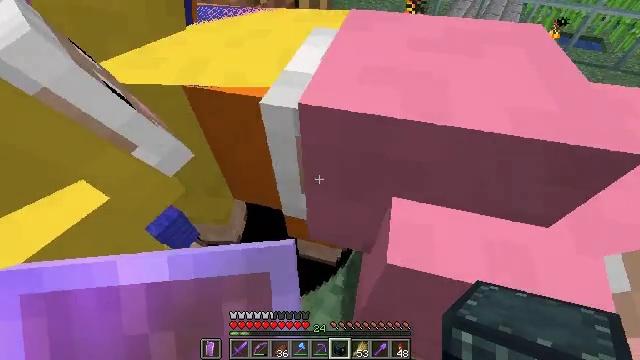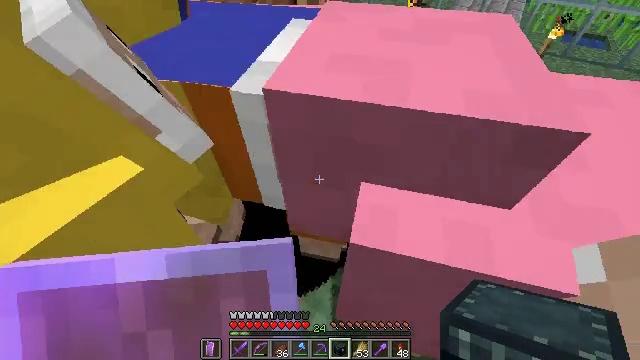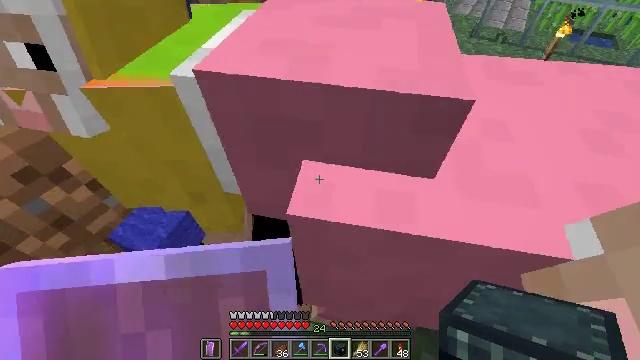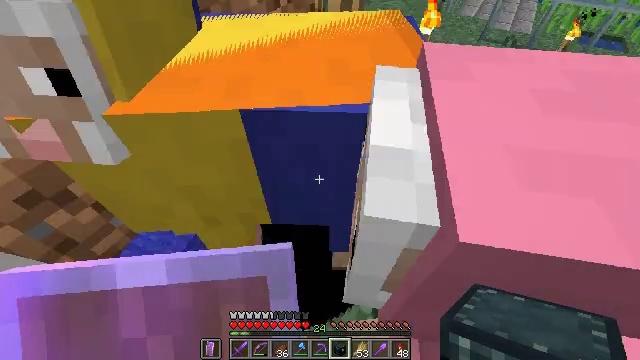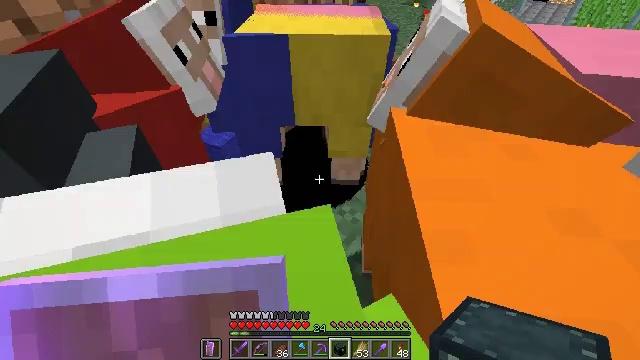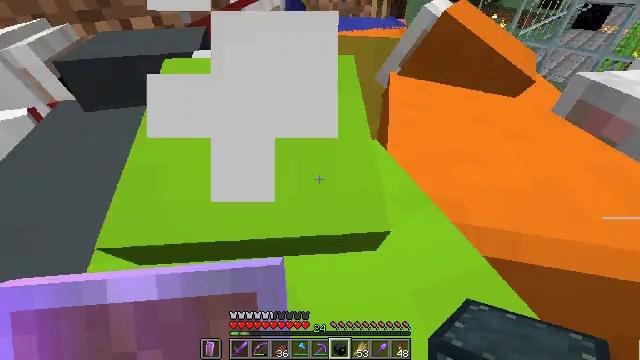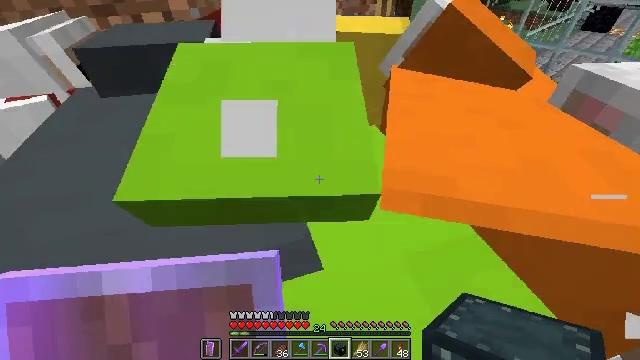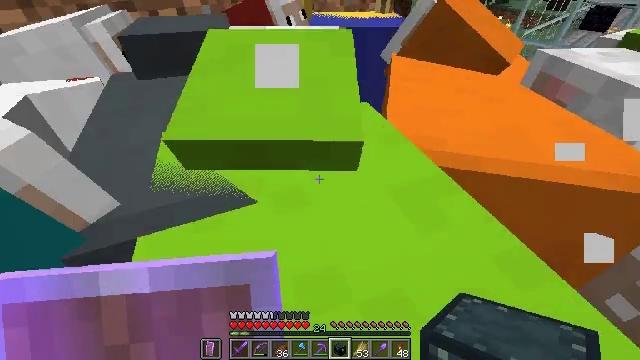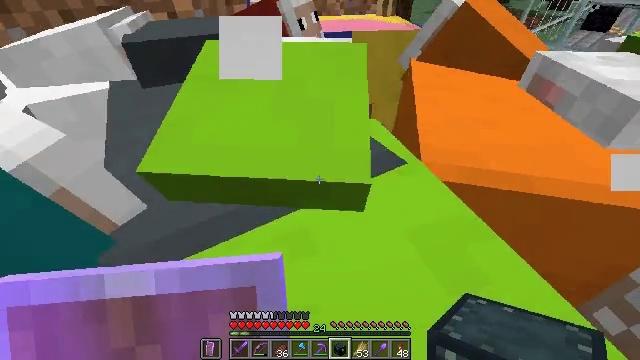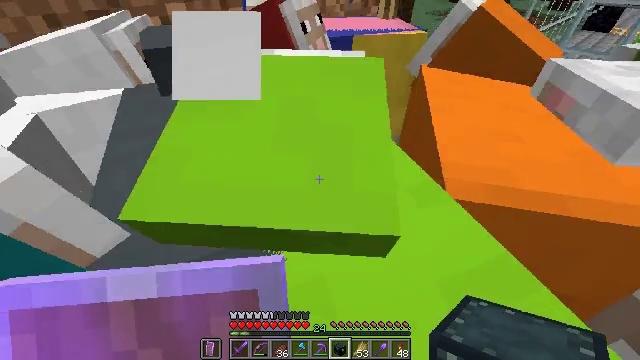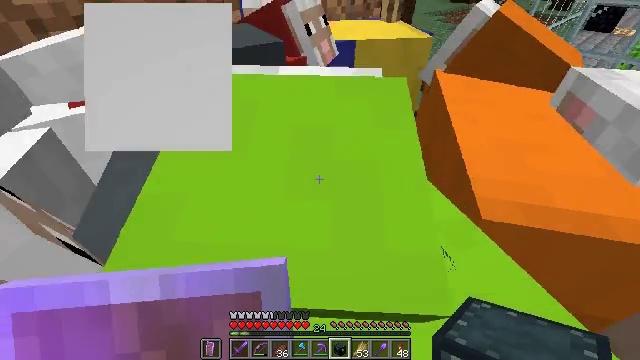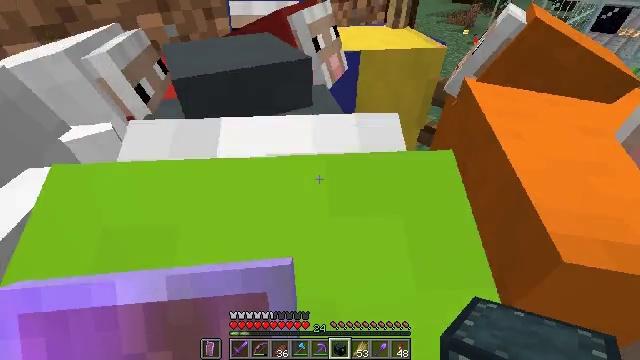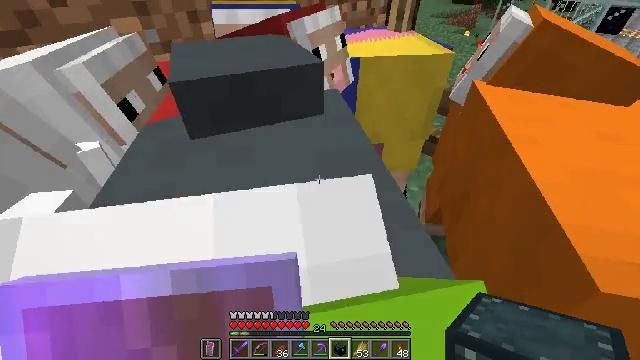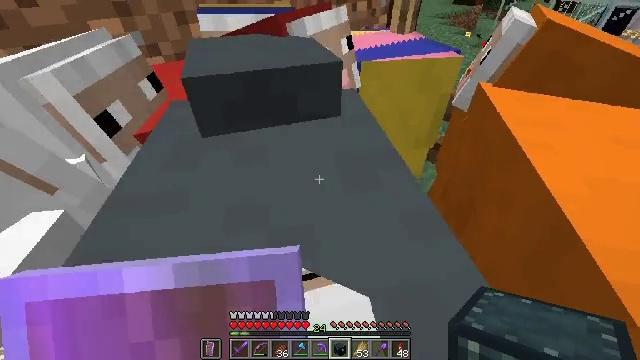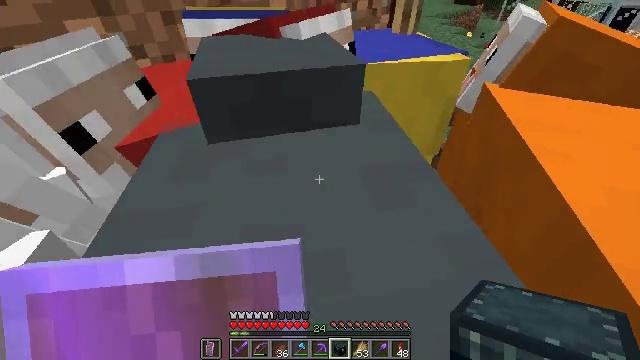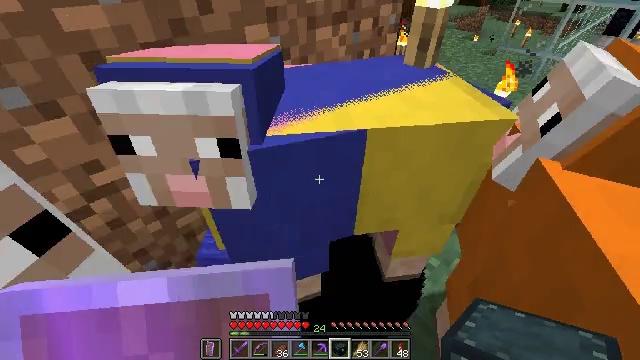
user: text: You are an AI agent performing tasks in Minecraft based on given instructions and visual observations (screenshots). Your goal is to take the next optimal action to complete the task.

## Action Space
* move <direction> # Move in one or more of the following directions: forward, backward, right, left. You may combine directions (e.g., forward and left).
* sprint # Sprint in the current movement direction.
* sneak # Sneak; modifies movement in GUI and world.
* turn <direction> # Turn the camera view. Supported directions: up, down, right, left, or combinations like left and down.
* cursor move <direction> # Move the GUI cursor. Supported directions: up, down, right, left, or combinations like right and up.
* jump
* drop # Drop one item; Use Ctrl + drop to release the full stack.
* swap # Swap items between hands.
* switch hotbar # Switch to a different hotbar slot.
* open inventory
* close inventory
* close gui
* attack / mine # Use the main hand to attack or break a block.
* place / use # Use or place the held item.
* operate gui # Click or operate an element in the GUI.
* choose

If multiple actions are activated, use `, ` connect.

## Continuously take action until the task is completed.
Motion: motion action
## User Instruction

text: Combat the sheep.
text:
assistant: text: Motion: no_op
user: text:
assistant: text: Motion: move forward
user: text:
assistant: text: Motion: move forward
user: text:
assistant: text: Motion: move forward, turn left and up
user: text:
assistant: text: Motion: move forward, turn left and up
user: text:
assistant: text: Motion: move forward, turn left
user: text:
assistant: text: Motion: move forward
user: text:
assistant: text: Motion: move forward
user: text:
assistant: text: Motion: move forward
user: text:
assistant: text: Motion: move forward
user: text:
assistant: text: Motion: move forward
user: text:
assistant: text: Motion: move forward
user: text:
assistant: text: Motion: move forward
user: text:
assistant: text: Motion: move forward
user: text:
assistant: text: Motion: move forward
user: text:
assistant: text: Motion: move forward
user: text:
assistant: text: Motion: move forward, turn up
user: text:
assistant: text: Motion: move forward, turn right and up
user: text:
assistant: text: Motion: move forward, turn up
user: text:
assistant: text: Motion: move forward
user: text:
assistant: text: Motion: move forward
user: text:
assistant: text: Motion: move forward
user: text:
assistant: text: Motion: move forward
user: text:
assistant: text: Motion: no_op
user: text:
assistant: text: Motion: no_op
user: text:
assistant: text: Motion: no_op
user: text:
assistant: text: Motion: no_op
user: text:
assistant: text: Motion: no_op
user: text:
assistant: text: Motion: no_op
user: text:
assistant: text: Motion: no_op